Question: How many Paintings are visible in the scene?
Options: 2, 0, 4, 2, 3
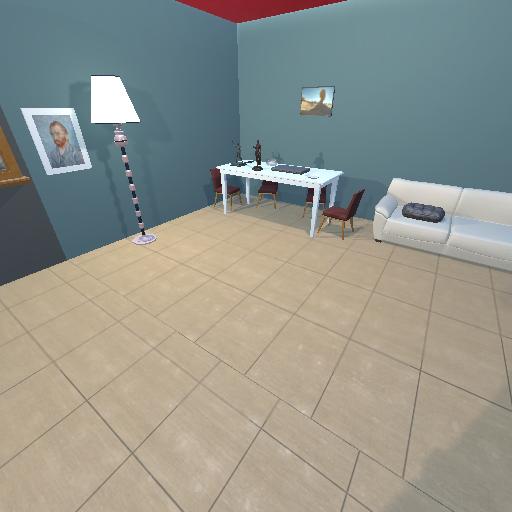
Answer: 2